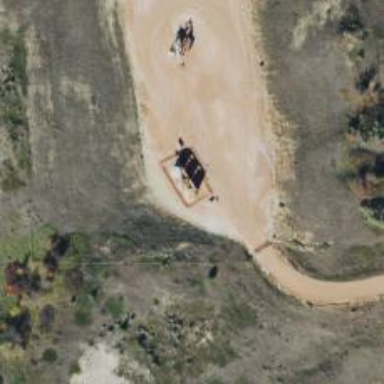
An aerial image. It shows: Storage tank with man-made structure.